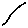
Label: line